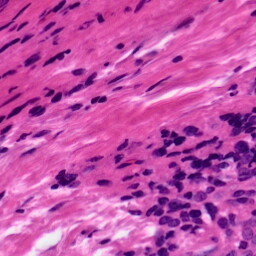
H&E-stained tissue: Ovarian